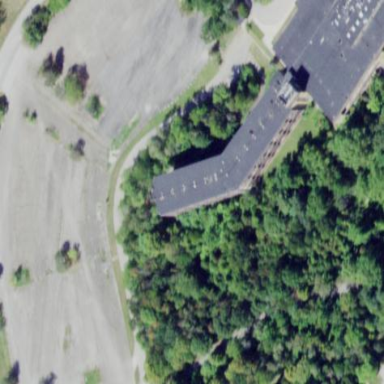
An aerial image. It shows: Parking area with asphalt surface.